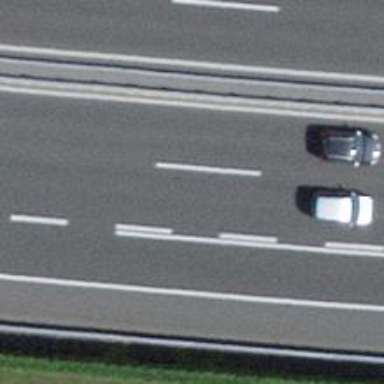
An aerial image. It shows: Motorway junction.